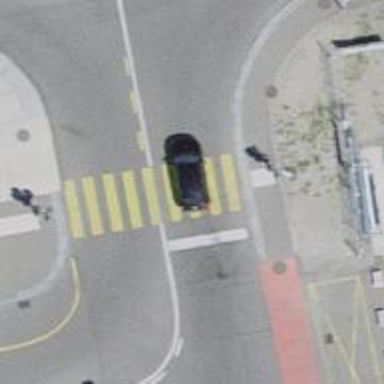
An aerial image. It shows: Crossing with traffic signals.